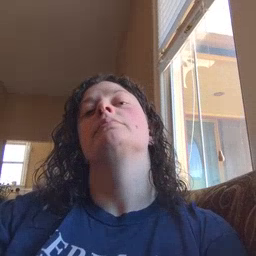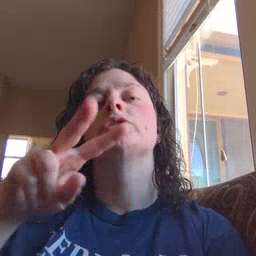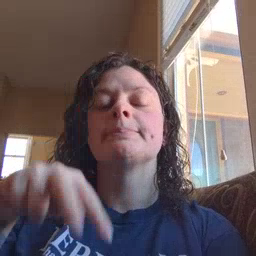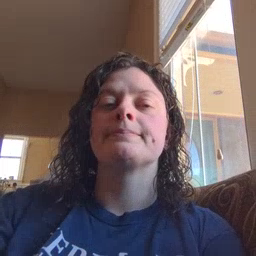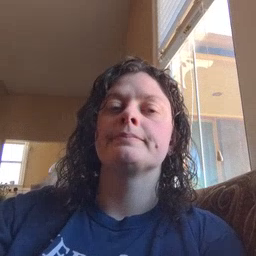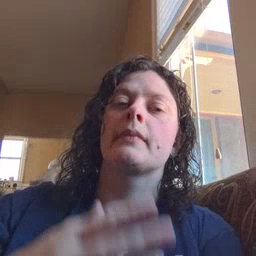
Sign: read